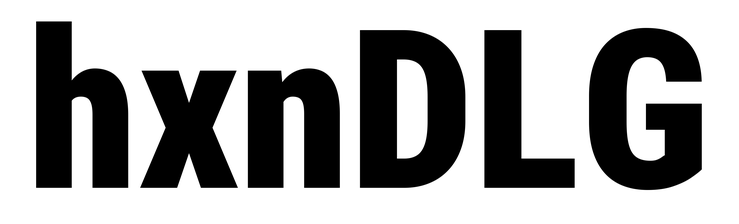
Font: Roboto_Condensed_Black